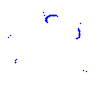
Particle: proton